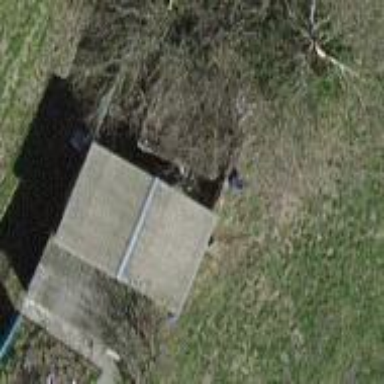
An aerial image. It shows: Shed.